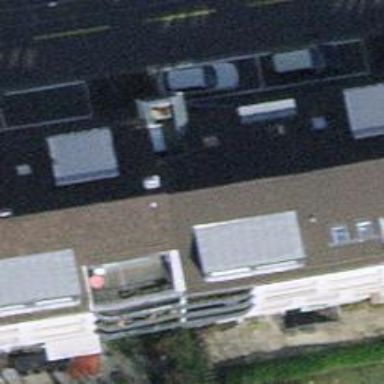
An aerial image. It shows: Beauty shop.